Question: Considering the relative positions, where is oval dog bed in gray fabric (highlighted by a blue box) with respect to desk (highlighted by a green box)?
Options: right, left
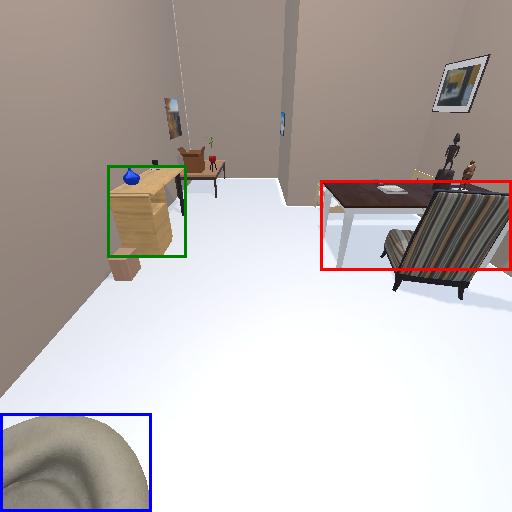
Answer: right